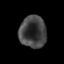
Tissue: prostate
Cell type: T cells
Senescence score: 0.2831
Nuclear area (px): 848
Mean DAPI intensity: 65.072